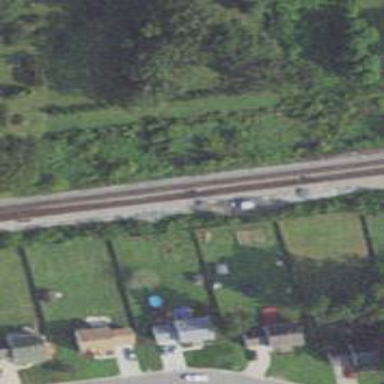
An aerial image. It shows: Railway crossover.